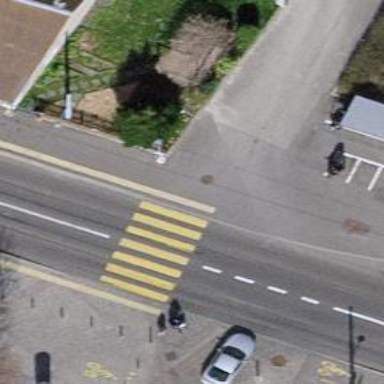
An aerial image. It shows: Uncontrolled zebra crossing on the road.